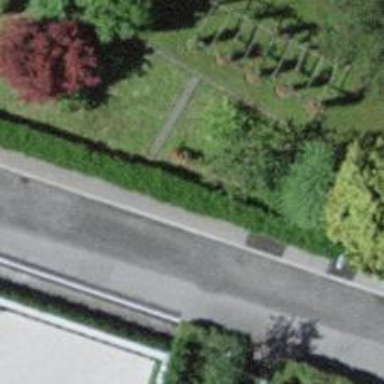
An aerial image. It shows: Kerb serving as barrier.